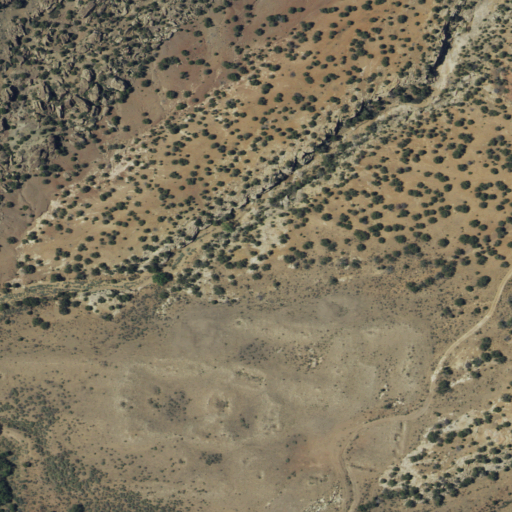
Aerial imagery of valley in New Mexico named Bull Canyon containing shrub and grassland